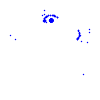
Particle: electron